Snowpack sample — Buffalo Mountain, Silverthorne, Colorado, USA (2/22/26, 2:02 PM MST)
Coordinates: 39.622, -106.113
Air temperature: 33 °F
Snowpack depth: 63 cm
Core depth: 10 cm
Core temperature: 30.2 °F
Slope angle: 11°, slope face: 116°
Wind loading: low
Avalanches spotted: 0
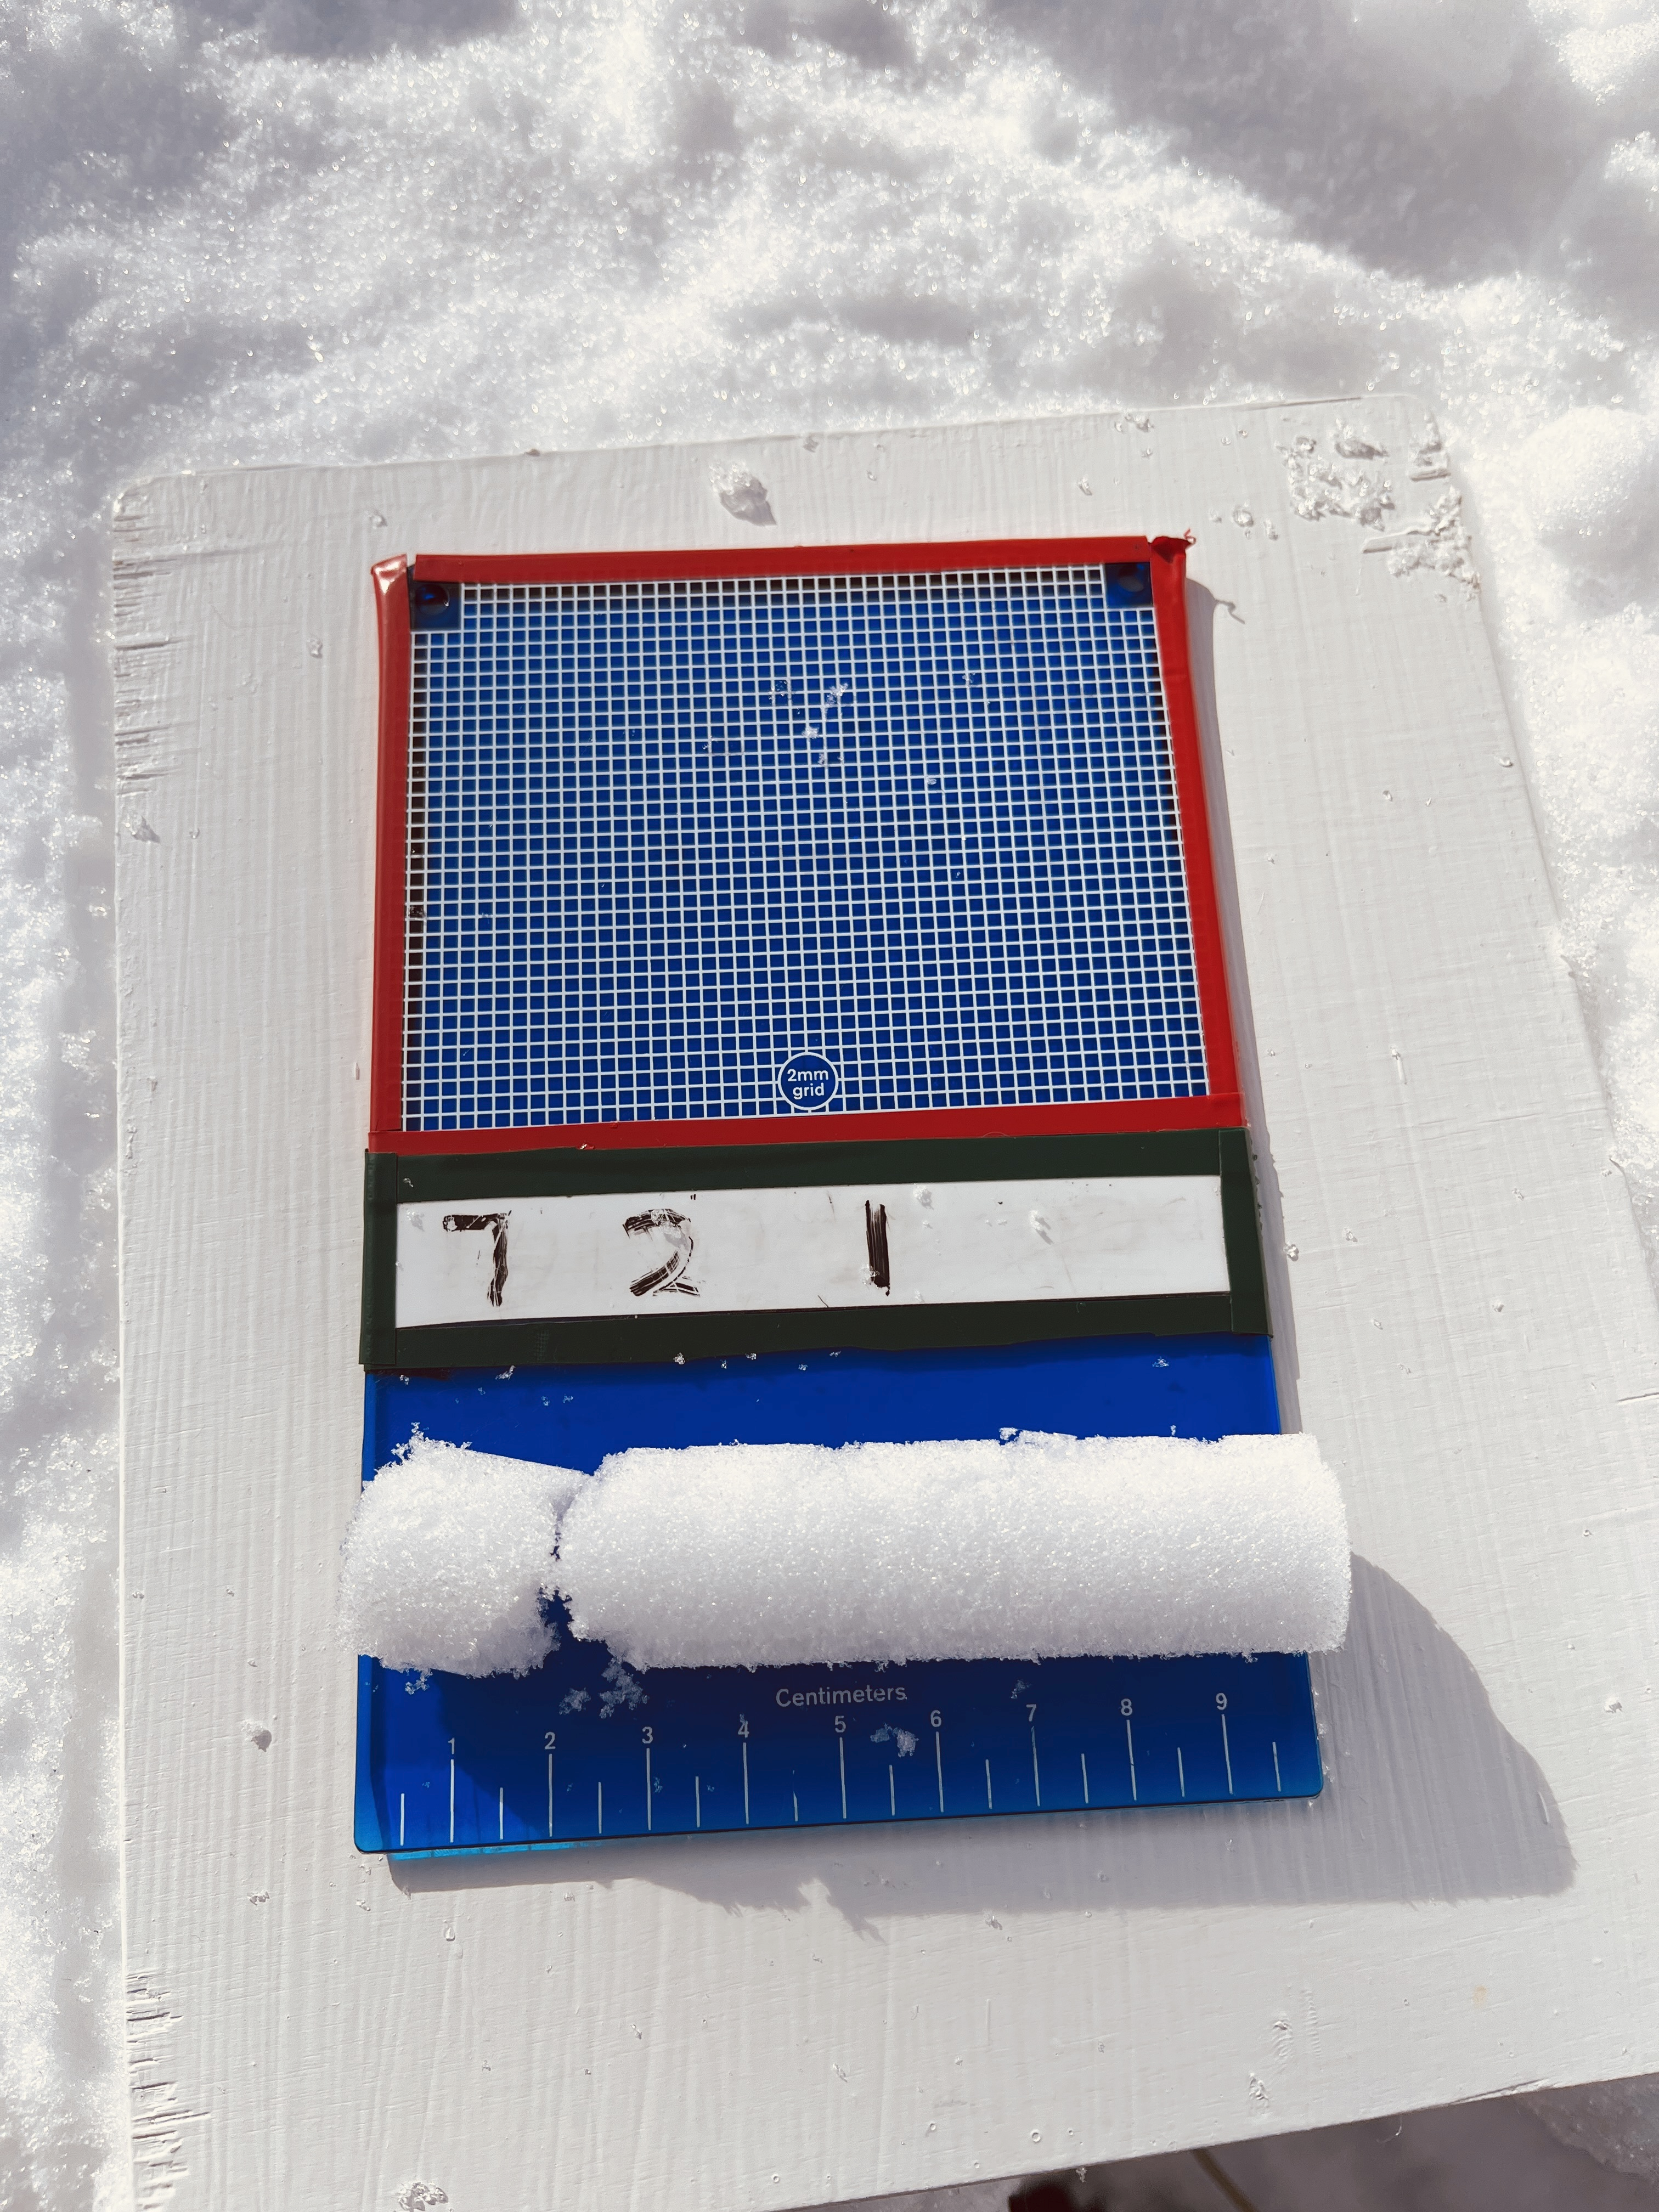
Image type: crystal_card
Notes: In a firebreak similar to site 1, minimal wind loading with no spotted avalanches (not many faces in view though)